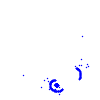
Particle: electron